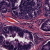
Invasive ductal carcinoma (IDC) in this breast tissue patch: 0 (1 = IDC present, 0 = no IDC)